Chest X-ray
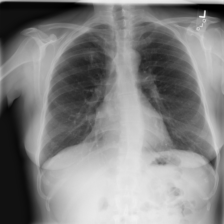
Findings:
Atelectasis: negative
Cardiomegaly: negative
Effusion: negative
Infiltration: negative
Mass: negative
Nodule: negative
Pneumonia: negative
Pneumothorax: negative
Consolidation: negative
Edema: negative
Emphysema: negative
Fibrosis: negative
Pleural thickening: negative
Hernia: negative